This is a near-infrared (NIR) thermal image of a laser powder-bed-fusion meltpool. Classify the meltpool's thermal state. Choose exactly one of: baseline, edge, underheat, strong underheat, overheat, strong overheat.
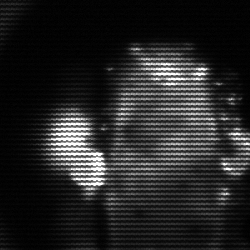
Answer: strong underheat